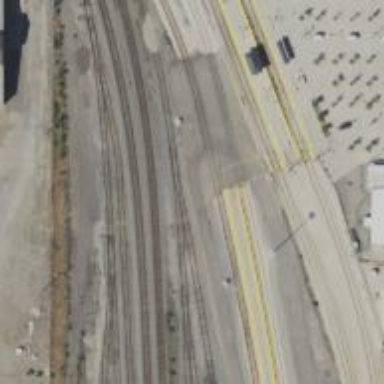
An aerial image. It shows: Railway crossing.